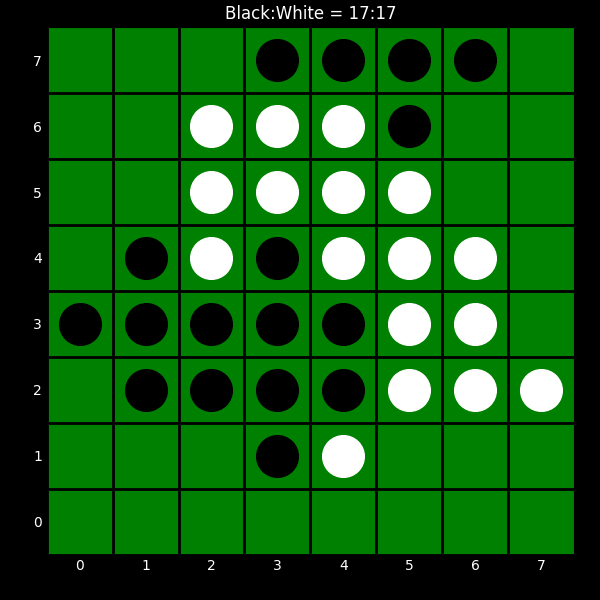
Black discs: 17
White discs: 17